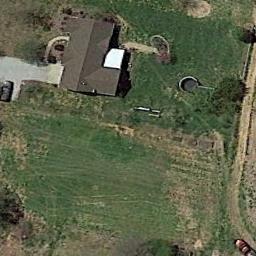
Label: residential